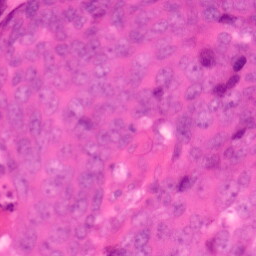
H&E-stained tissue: Colon